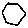
Label: hexagon